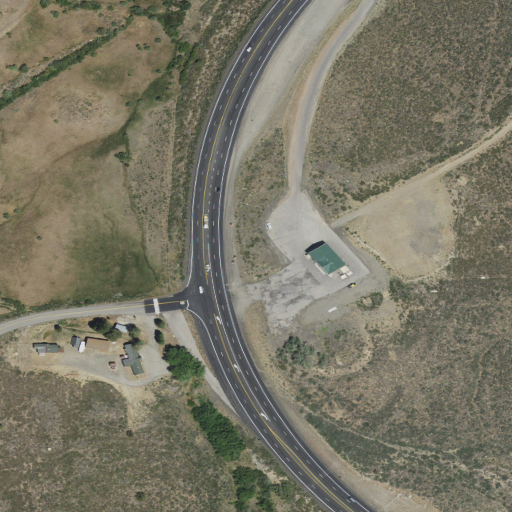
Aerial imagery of gap in California named Conway Summit containing shrub, woody wetlands, evergreen forest, high intensity development, medium intensity development, deciduous forest, low intensity development, and open development